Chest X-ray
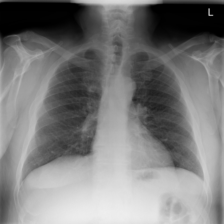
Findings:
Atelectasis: negative
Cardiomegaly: negative
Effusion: negative
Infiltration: positive
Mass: negative
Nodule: negative
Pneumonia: negative
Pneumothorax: negative
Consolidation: negative
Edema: negative
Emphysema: negative
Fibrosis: negative
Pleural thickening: negative
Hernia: negative